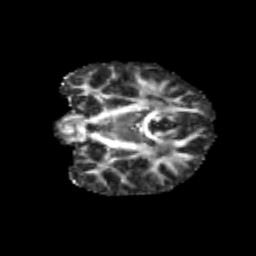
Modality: FA
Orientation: coronal
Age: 11
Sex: male
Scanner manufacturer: siemens
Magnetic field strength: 3 T
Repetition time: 3.8 s
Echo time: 0.07 s